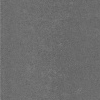
Atmospheric dust classification: dusty